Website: apple
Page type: address-validator
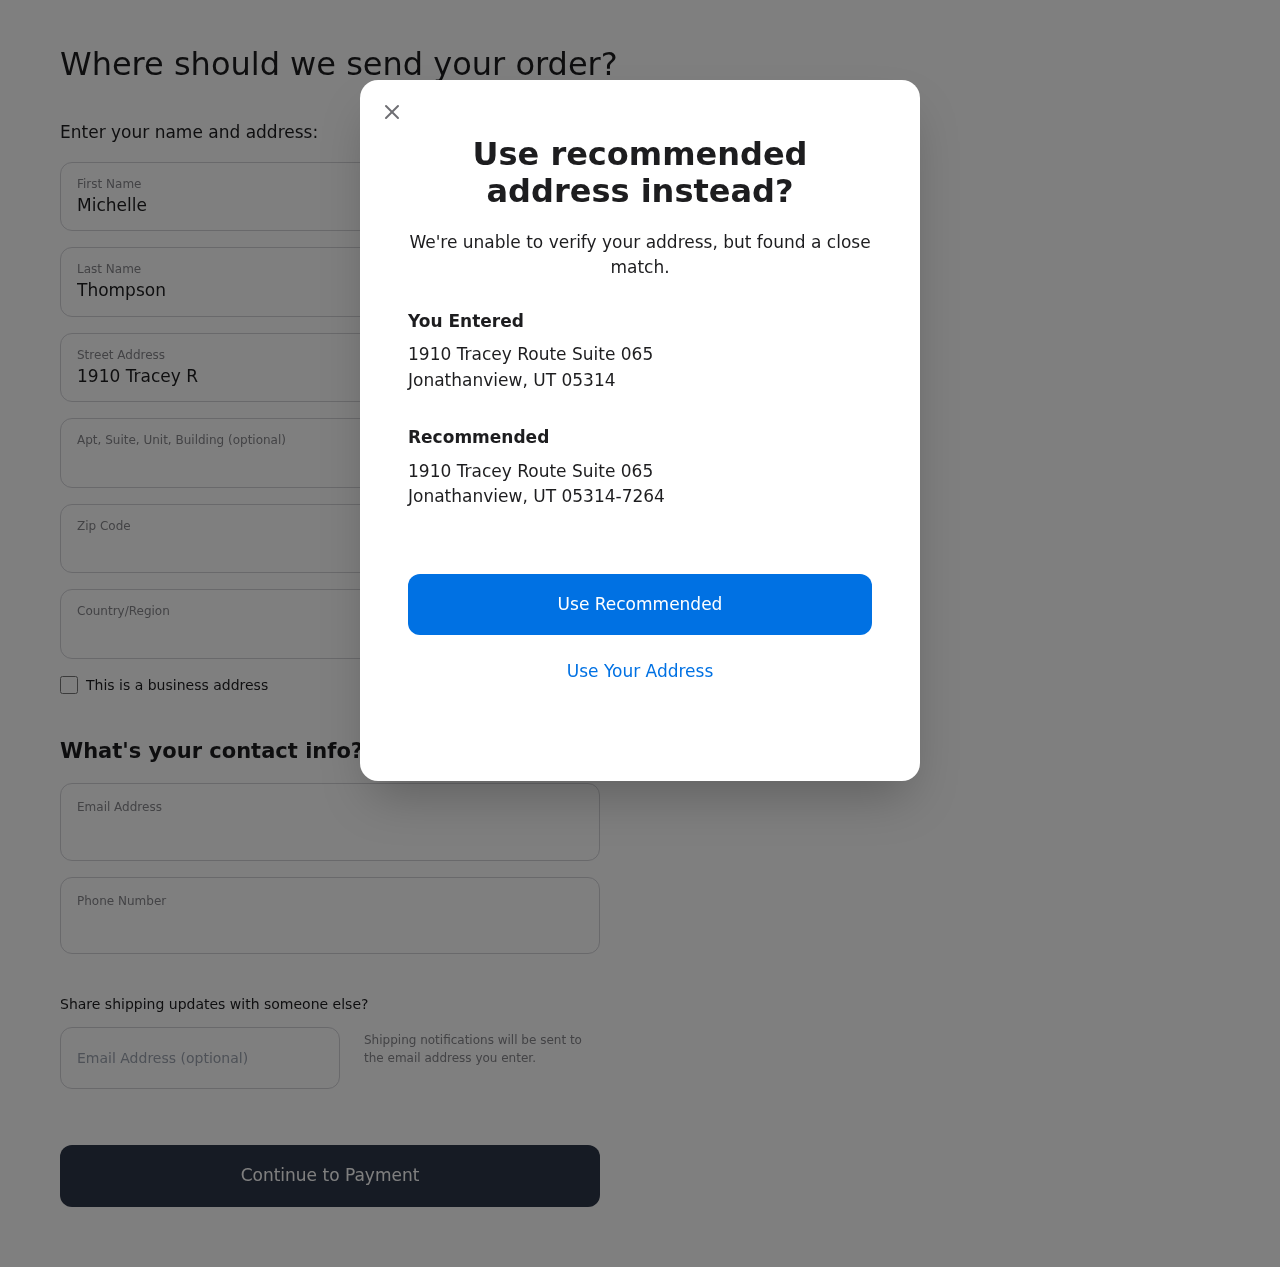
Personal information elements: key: PII_CITY
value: Jonathanview
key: PII_COUNTRY
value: United States
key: PII_EMAIL
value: michelle_thompson@yahoo.com
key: PII_FIRSTNAME
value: Michelle
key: PII_GIFT_EMAIL
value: michael.benjamin@yahoo.com
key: PII_LASTNAME
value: Thompson
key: PII_PHONE
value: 9618524806
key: PII_POSTCODE
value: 05314
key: PII_POSTCODE_FULL
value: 05314-7264
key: PII_STATE_ABBR
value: UT
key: PII_STREET
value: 1910 Tracey Route Suite 065
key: PII_STREET2
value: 1910 Tracey Route Suite 065
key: PII_STREET2
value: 979 Robert Cliff
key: PII_CITY2
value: Jonathanview
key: PII_STATE_ABBR2
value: UT